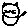
Label: cat